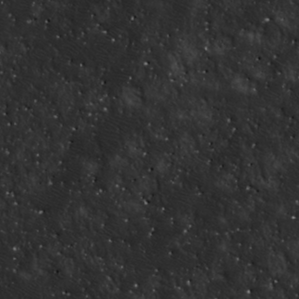
Label: non_frost